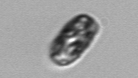
Label: Thalassiosira